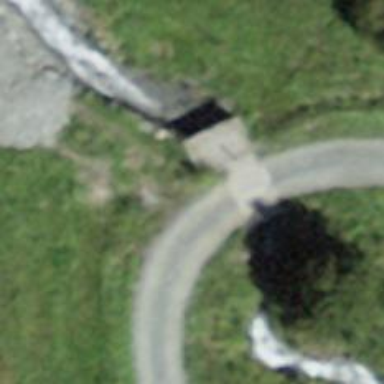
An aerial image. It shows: Concrete track with bridge. The track is of grade1 tracktype.